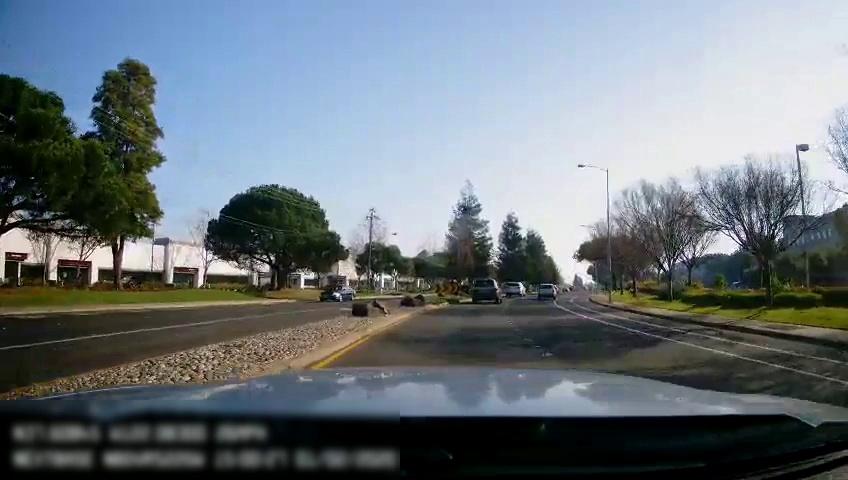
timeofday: Day
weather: Sunny
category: Drivable Space
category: Drivable Space
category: Vehicles | SUV
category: Vehicles | SUV
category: Vehicles | SUV
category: Vehicles | Car
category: Lanes | Current Lane
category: Lanes | Alternate Lane
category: Lanes | Alternate Lane
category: Lanes | Alternate Lane
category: Lanes | Opposite Lane
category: Lanes | Opposite Lane